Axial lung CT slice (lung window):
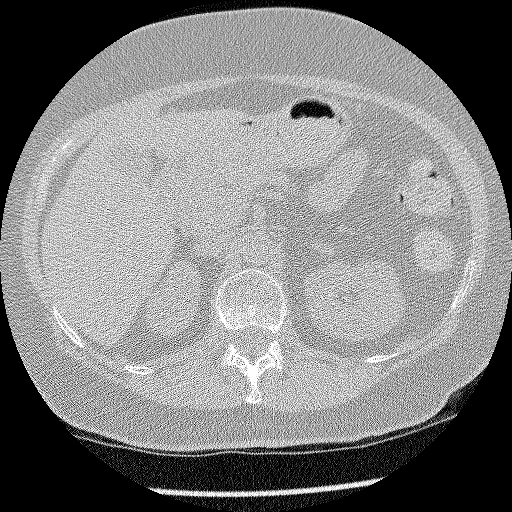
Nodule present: no